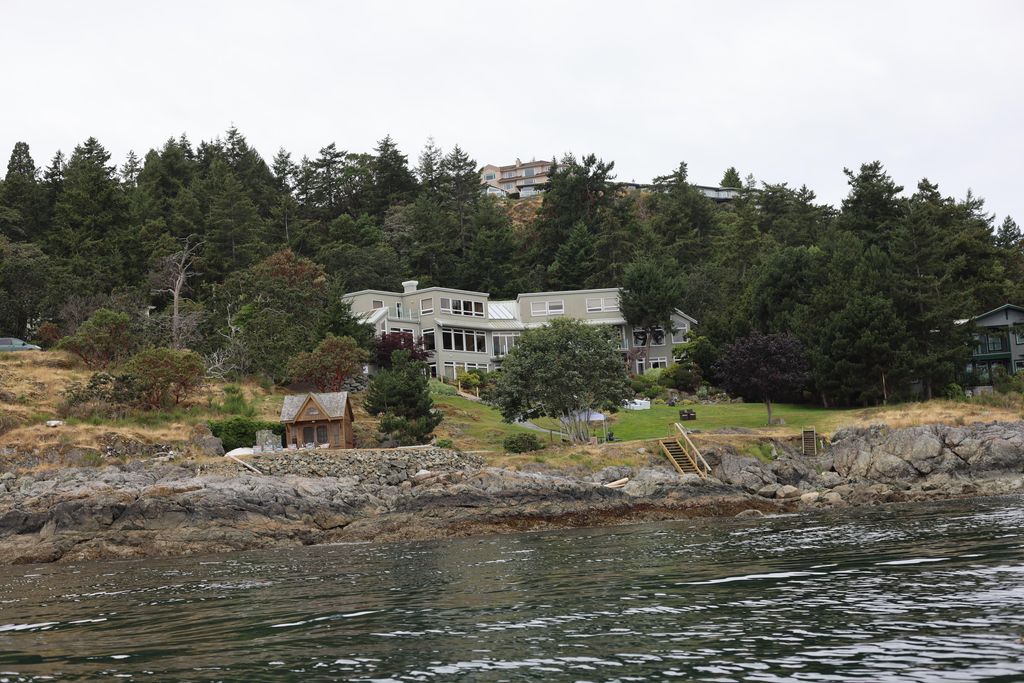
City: victoria